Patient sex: F
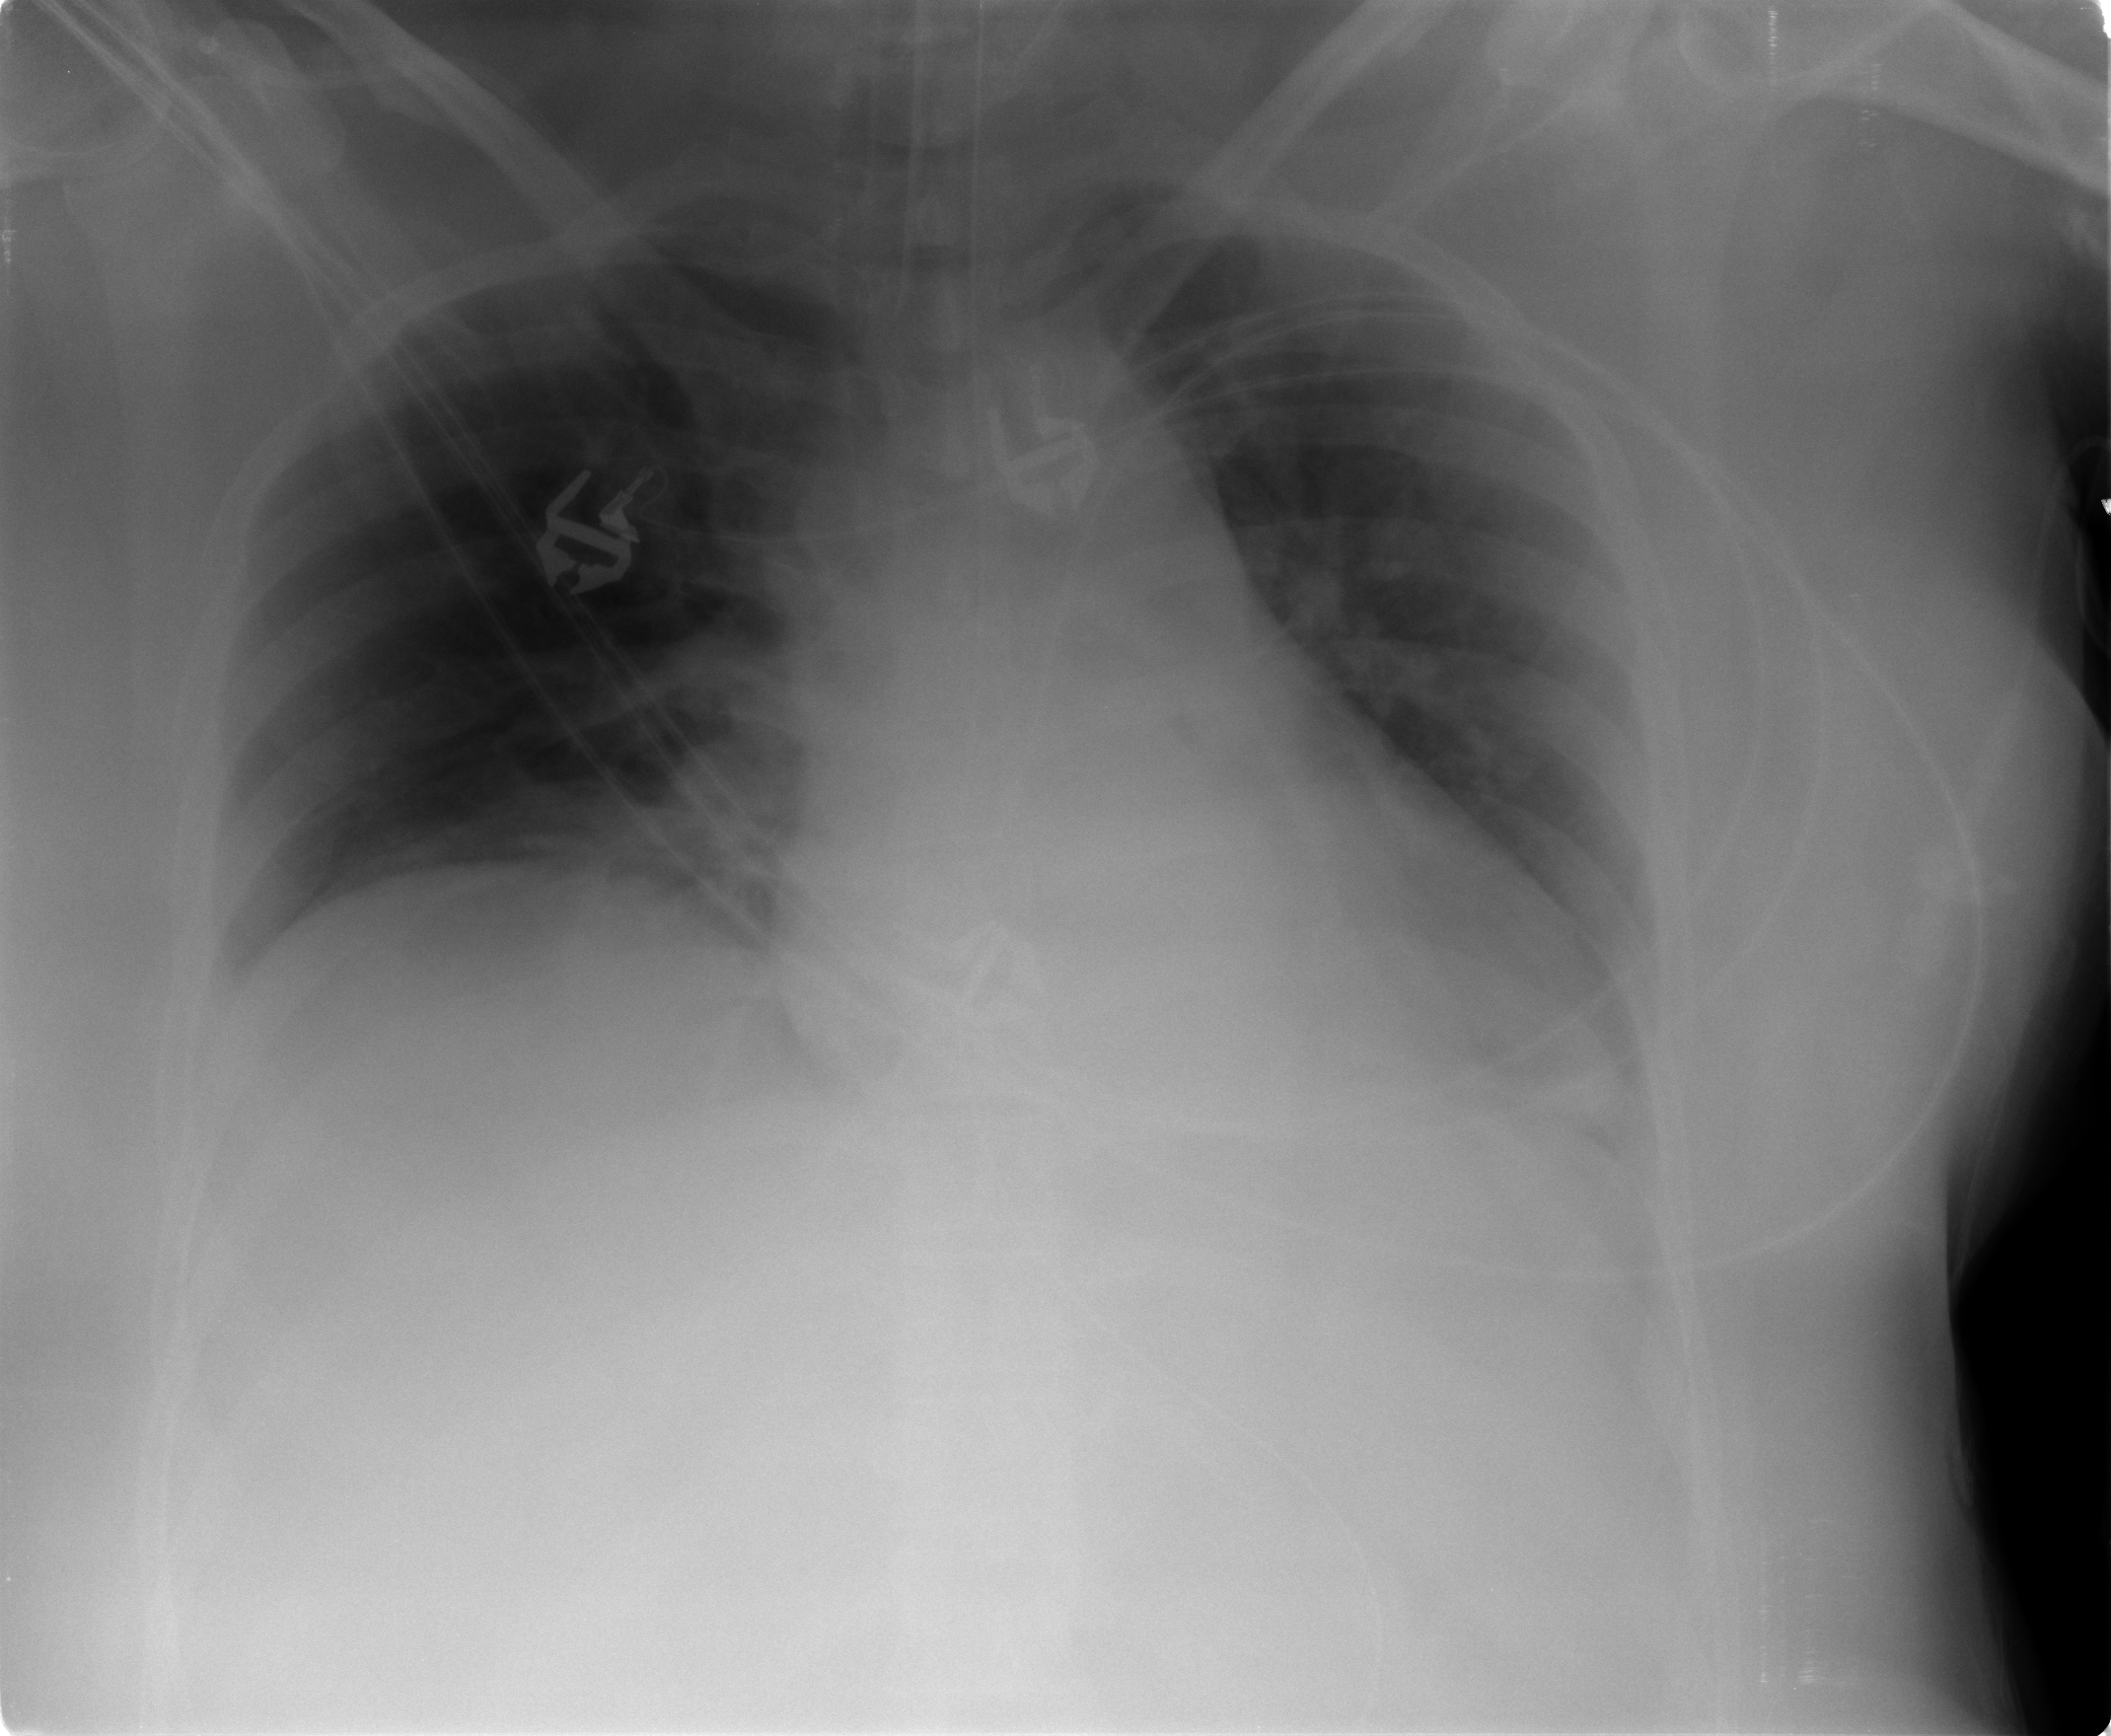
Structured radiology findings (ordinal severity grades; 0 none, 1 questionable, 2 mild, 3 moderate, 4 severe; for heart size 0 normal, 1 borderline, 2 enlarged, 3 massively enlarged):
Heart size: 0
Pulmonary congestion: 0
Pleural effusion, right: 0
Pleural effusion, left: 0
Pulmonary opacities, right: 0
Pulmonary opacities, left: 0
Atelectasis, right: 2
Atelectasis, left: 2